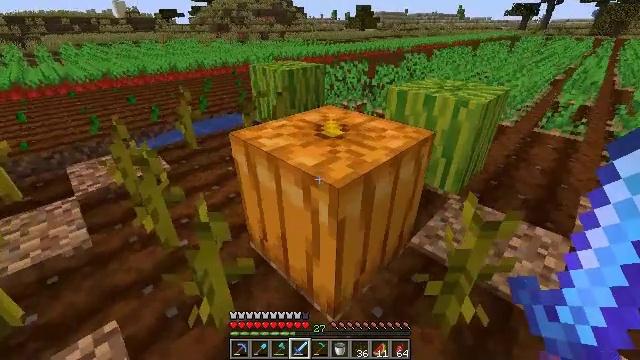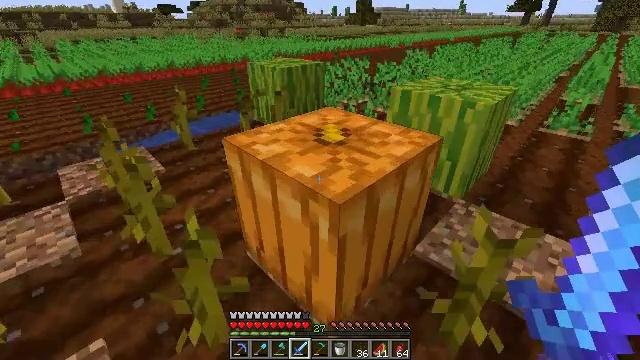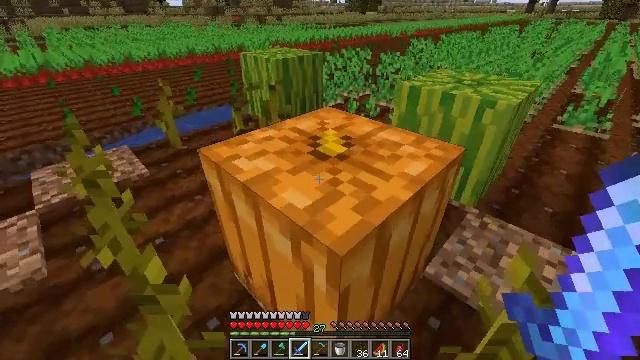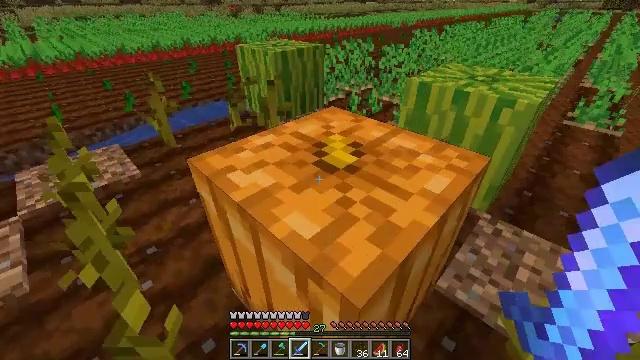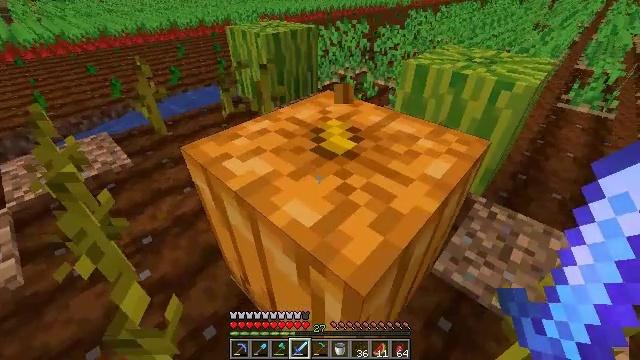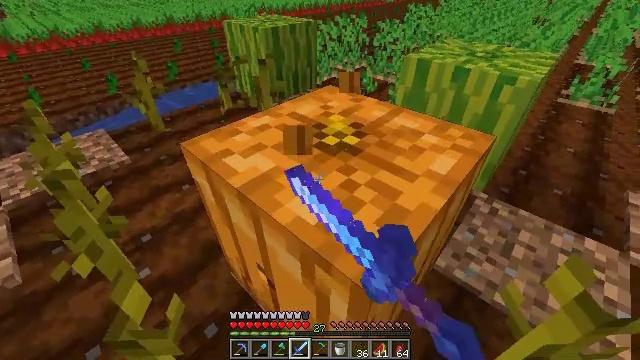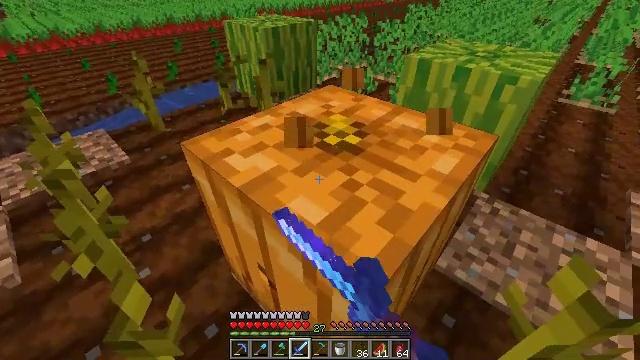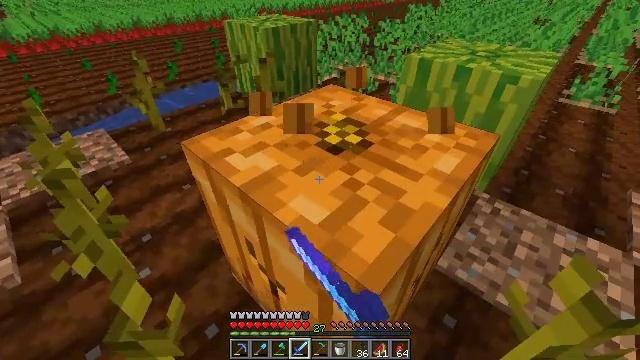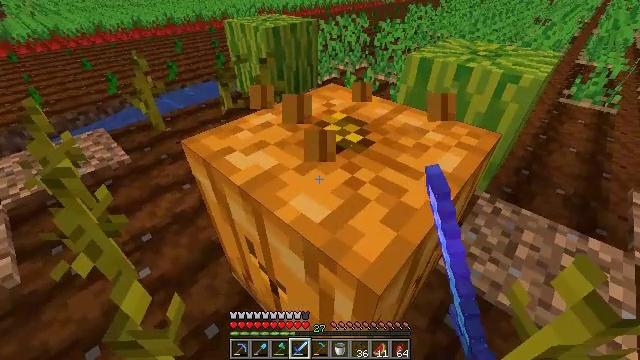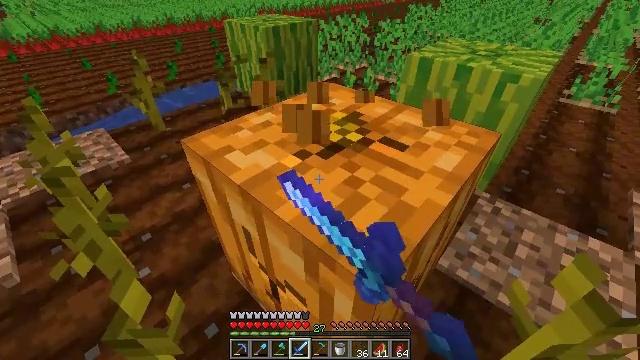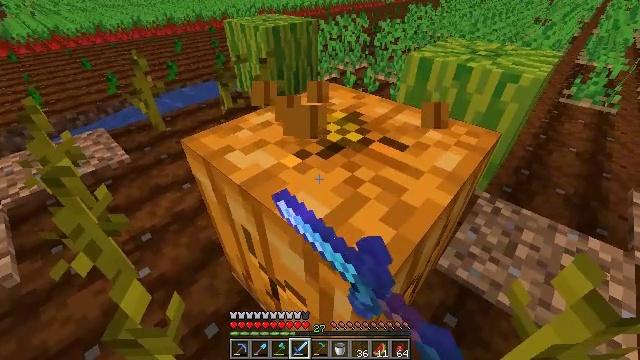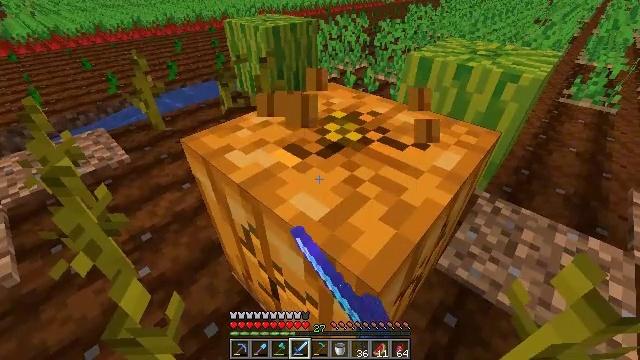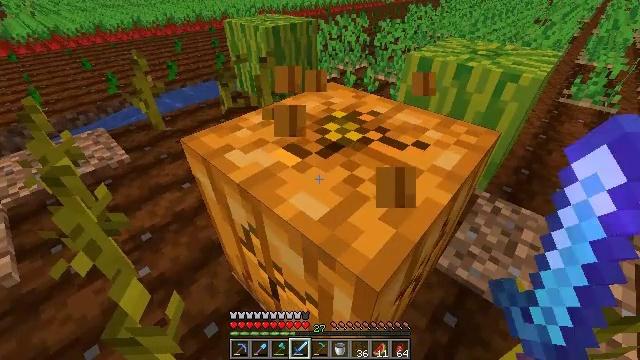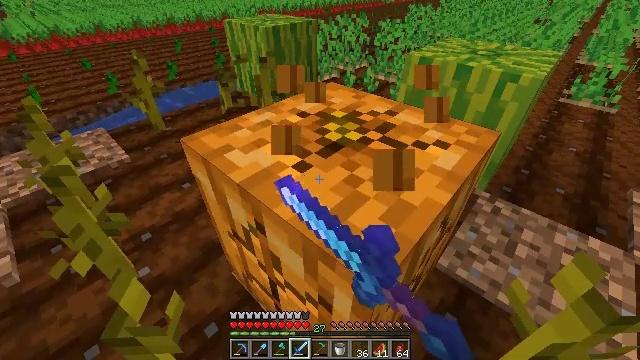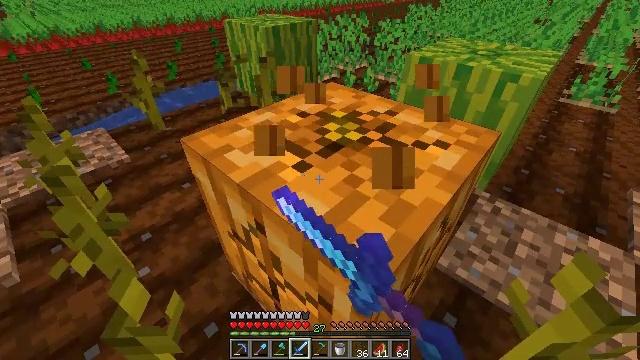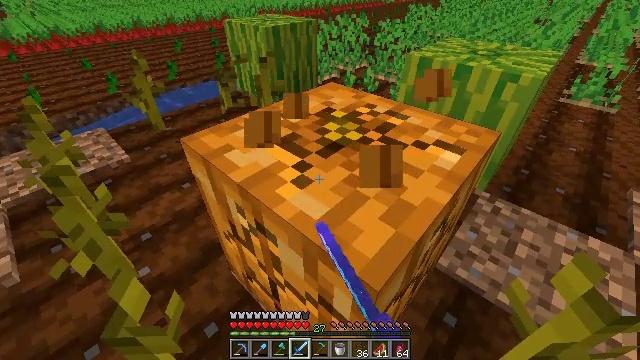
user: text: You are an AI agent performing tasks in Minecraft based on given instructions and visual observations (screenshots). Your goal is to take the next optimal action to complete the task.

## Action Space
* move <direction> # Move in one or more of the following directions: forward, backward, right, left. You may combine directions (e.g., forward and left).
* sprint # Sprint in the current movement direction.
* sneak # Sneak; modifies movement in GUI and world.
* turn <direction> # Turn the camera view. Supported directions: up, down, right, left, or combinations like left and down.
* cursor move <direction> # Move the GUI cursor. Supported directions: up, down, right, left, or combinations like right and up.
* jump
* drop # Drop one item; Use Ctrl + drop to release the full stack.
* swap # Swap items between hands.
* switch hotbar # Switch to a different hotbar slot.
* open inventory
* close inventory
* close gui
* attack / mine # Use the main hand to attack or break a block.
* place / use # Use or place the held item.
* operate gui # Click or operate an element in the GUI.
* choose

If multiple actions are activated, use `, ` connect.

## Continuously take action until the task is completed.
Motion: motion action
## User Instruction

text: Mine the pumpkin from the ground.
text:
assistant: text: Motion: move forward
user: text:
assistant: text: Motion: move forward, turn down
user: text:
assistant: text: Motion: turn down
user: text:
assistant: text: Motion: turn right and down, attack / mine
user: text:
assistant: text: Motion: attack / mine
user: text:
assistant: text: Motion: attack / mine
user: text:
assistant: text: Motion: attack / mine
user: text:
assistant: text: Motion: attack / mine
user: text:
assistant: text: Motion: attack / mine
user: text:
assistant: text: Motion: attack / mine
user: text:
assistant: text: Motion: attack / mine
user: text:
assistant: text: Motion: attack / mine
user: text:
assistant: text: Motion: attack / mine
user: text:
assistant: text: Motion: attack / mine
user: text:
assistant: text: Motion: attack / mine
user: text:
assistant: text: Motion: attack / mine
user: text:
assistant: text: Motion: attack / mine
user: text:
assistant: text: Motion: attack / mine
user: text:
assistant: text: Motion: attack / mine
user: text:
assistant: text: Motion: attack / mine
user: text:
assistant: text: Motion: attack / mine
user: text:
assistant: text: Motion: attack / mine
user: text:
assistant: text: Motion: turn right, attack / mine
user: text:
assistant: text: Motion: attack / mine
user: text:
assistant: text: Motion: attack / mine
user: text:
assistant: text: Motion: attack / mine
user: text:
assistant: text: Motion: attack / mine
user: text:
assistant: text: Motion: attack / mine